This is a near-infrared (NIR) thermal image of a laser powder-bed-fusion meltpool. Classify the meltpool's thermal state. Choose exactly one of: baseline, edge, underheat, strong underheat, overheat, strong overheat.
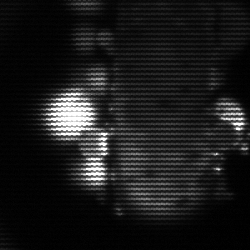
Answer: strong underheat